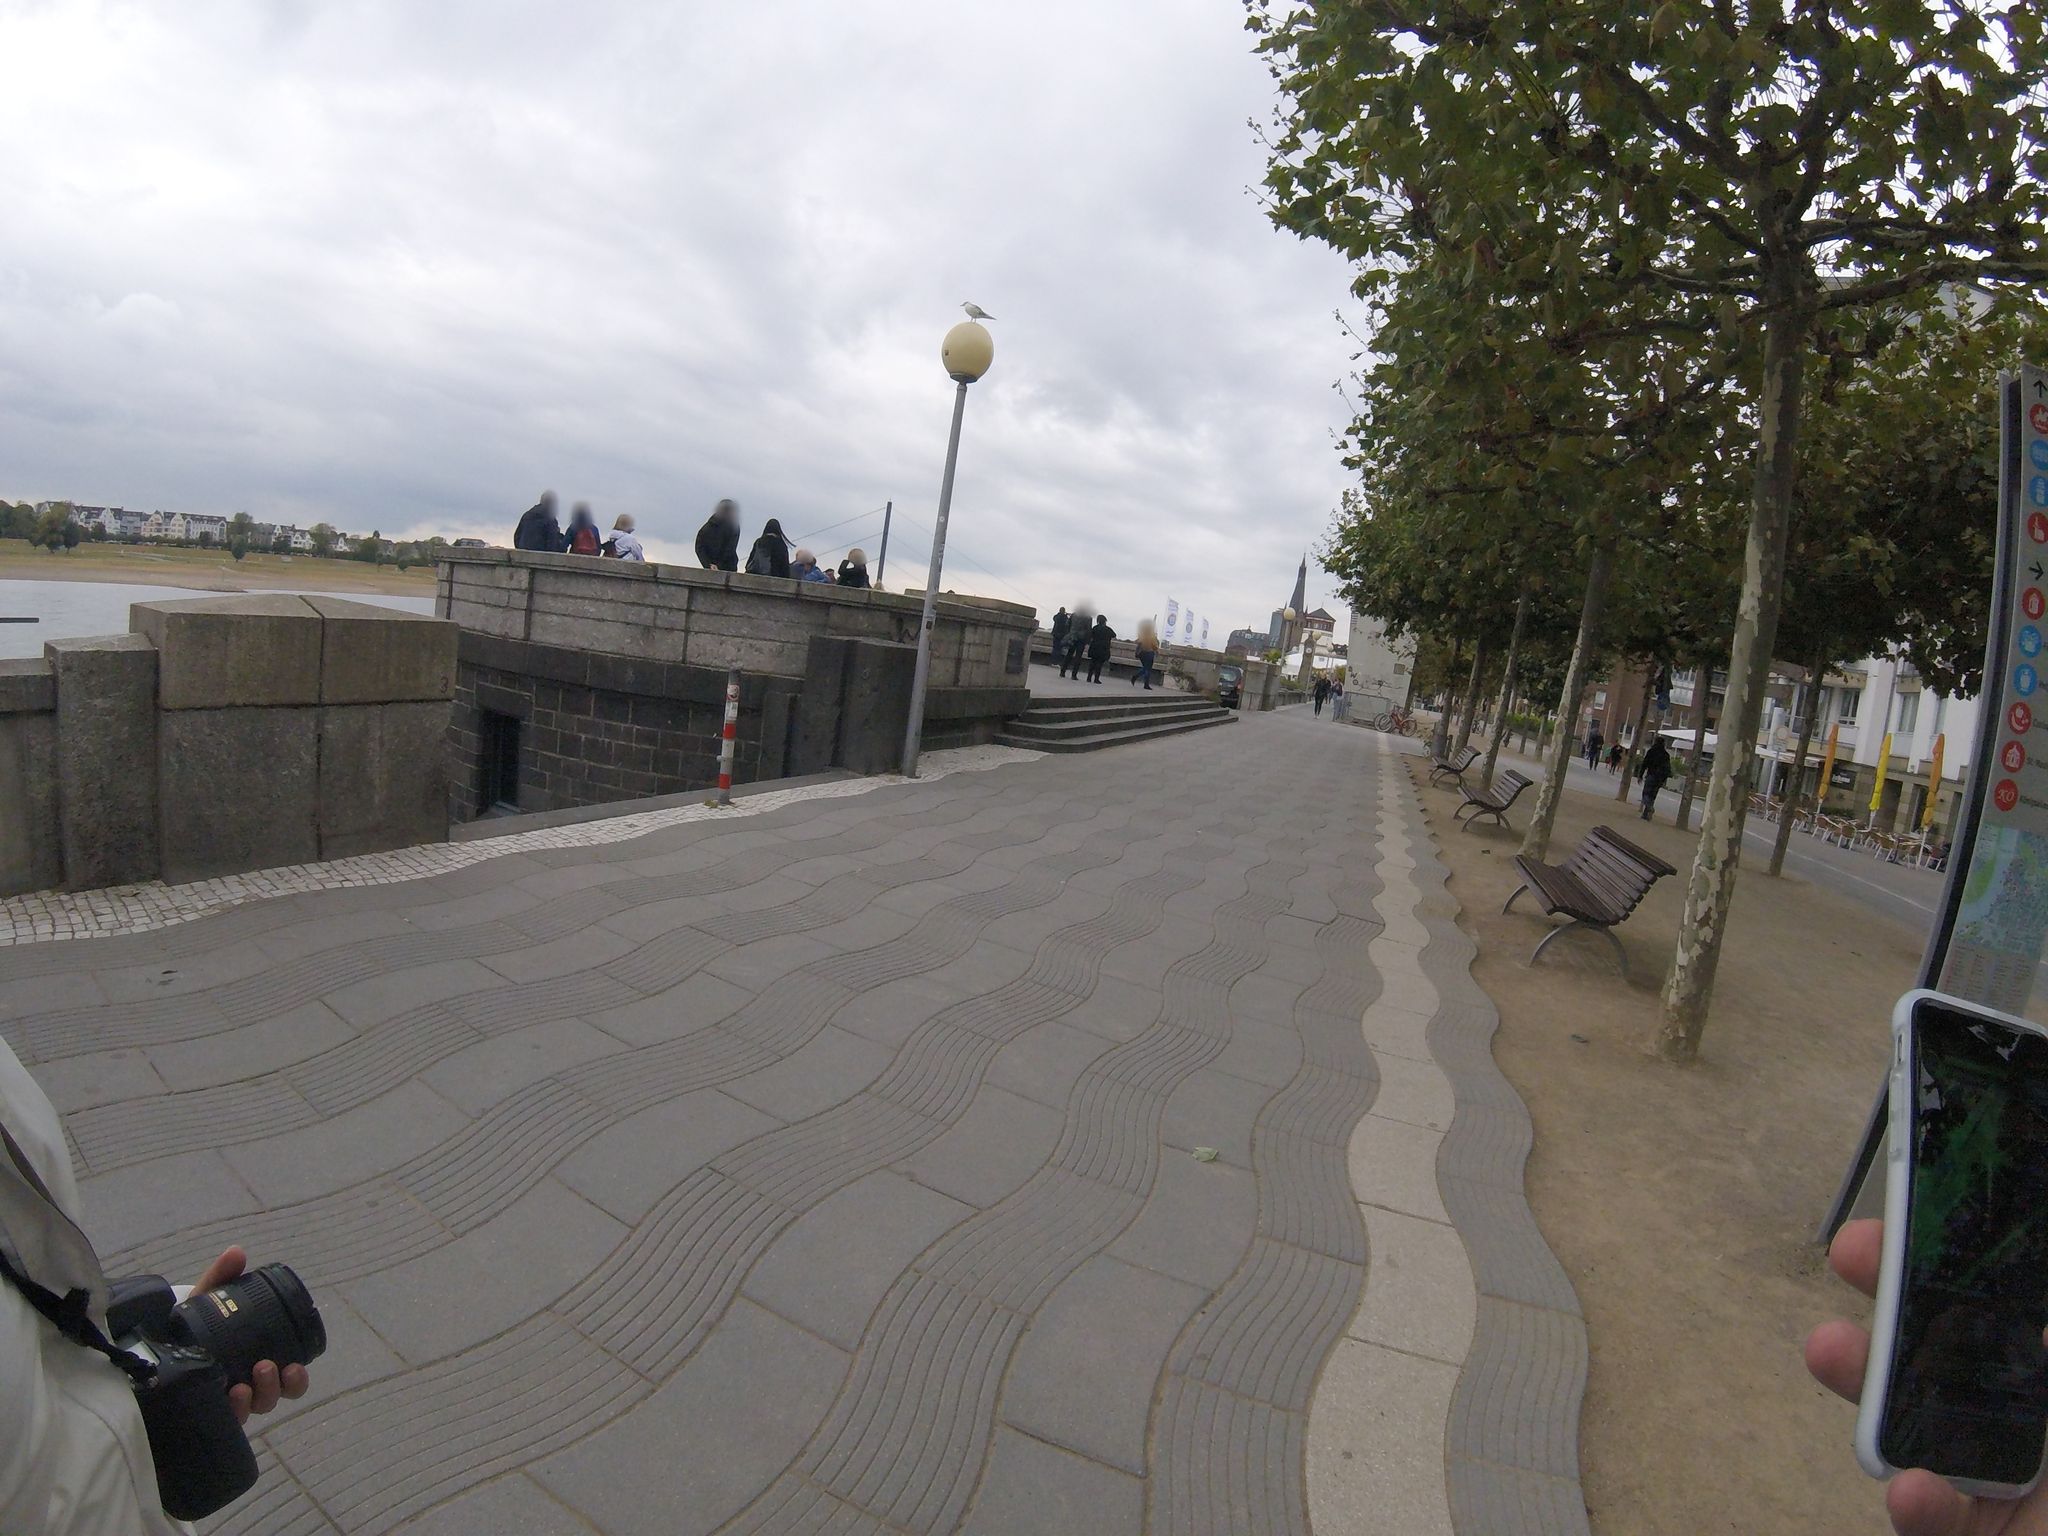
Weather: snowy
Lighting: day
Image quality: good
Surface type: walking surface
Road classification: trunk
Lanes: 2
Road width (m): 3.0
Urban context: urban centre
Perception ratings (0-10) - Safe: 3.72, Lively: 4.49, Beautiful: 4.47, Boring: 4.86, Depressing: 8.69, Wealthy: 5.19